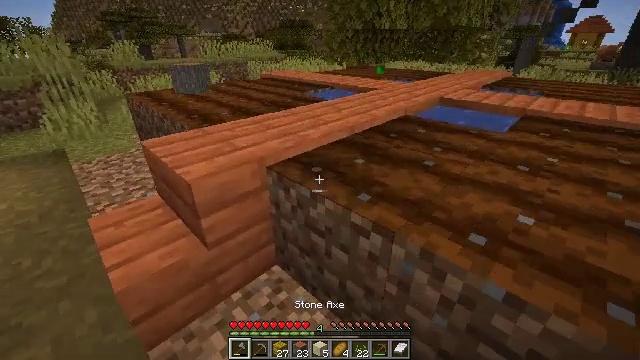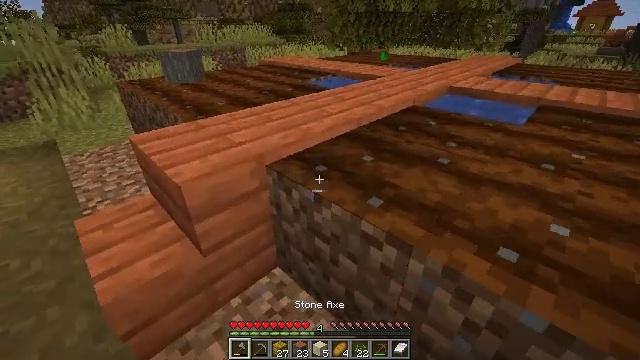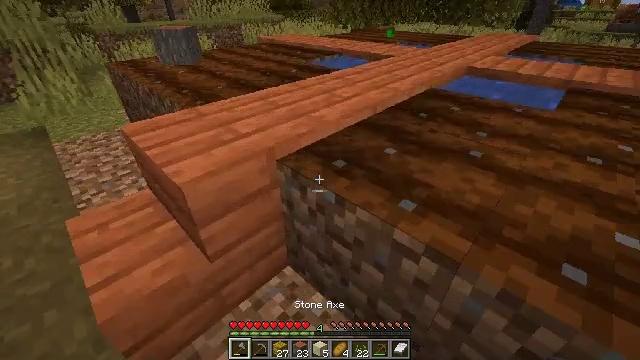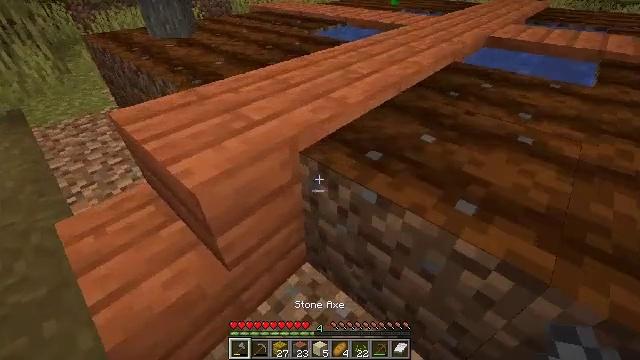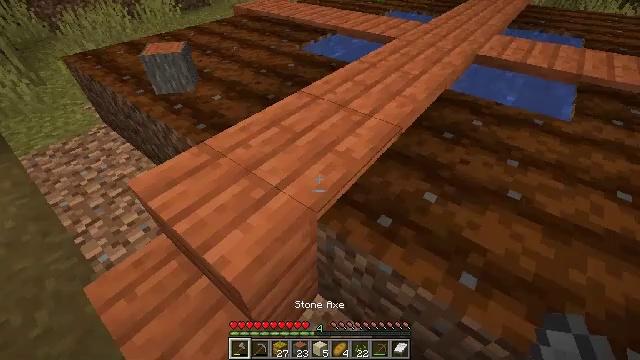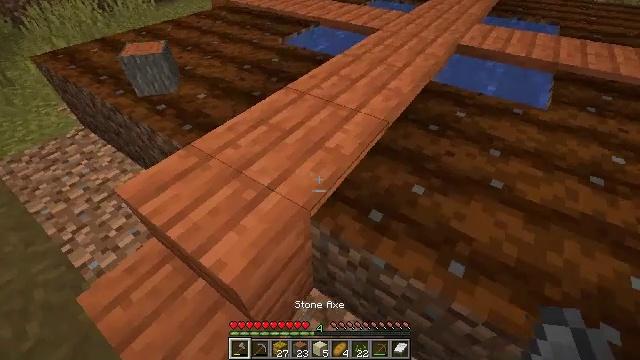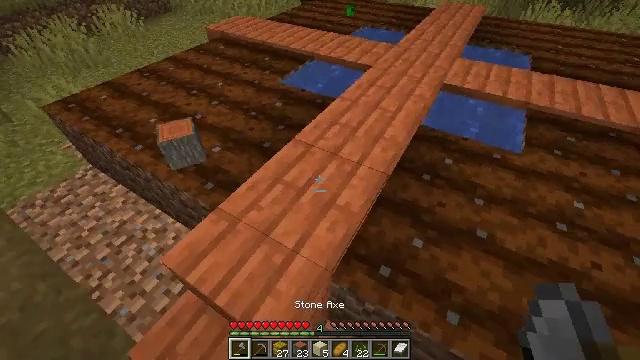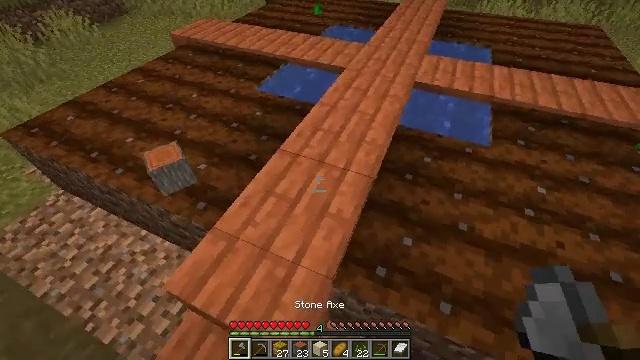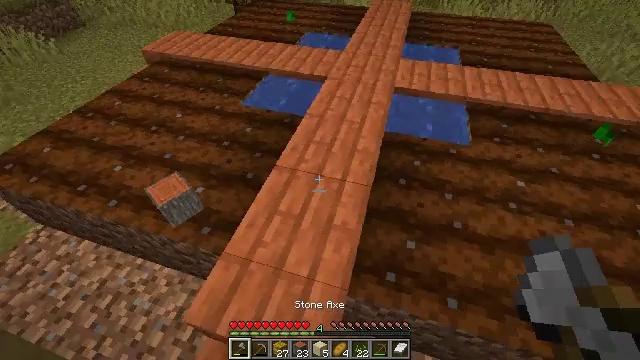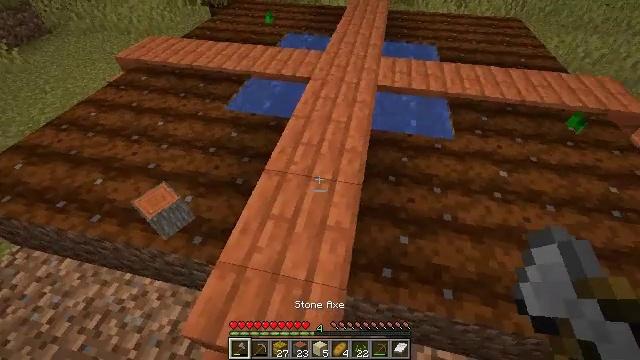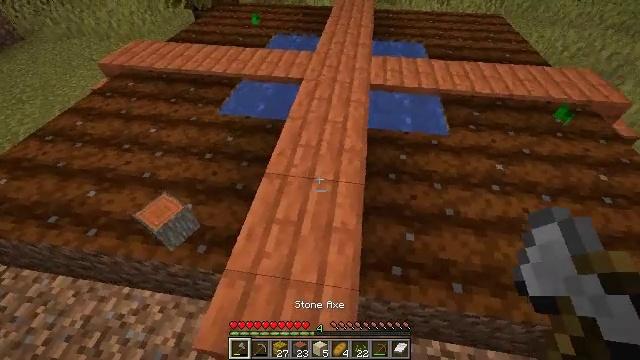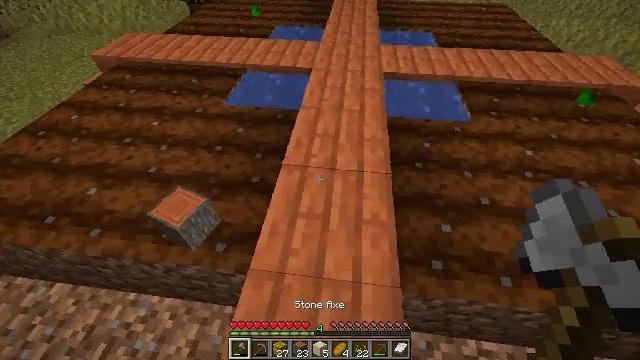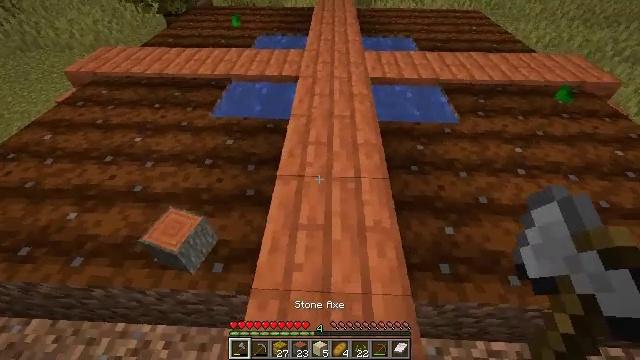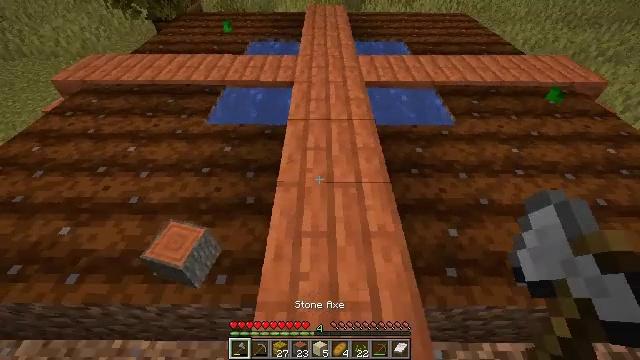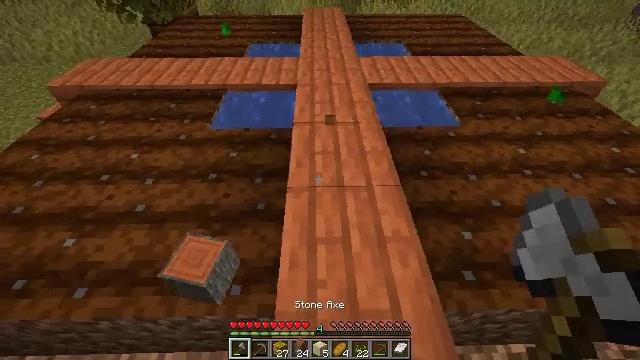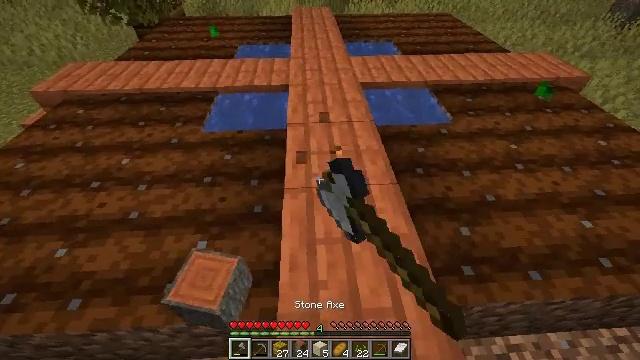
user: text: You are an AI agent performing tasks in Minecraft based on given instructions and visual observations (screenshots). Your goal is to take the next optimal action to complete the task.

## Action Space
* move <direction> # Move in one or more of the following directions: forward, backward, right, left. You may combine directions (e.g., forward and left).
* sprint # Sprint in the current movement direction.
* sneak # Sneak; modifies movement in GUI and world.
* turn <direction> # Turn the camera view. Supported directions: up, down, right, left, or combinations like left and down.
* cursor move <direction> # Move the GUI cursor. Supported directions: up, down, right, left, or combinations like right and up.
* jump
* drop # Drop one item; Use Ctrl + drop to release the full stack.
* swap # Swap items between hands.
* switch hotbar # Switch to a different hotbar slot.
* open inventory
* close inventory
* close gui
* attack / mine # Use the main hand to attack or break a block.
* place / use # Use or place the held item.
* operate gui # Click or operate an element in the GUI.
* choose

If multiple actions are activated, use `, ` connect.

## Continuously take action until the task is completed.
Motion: motion action
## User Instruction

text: Gather some acacia planks.
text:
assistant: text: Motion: move forward and move left, turn down
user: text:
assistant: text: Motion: move forward and move left, turn down
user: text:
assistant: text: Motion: move forward and move left, turn right and down
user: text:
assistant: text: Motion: move forward and move left, turn right and down, jump
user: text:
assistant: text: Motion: move left, turn right and down, jump
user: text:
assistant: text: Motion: move left, turn right, jump
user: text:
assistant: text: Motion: move left, turn right and down, jump
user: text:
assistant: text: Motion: move left, turn right, jump
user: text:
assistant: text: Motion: move forward and move left, turn right, jump
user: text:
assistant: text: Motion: move forward and move left, turn right
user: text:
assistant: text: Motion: move forward, turn right
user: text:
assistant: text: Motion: move forward, turn right and up
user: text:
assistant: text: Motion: turn right
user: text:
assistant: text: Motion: turn right, attack / mine
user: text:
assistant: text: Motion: turn right, attack / mine
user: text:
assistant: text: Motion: attack / mine
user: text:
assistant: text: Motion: turn right, attack / mine
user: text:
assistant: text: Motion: turn right, attack / mine
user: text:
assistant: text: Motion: turn right, attack / mine
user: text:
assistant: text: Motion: turn right and down, attack / mine
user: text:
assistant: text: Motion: turn down, attack / mine
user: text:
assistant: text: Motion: turn down, attack / mine
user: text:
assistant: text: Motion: attack / mine
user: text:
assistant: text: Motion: attack / mine
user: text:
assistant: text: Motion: attack / mine
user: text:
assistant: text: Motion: attack / mine
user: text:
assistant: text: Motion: attack / mine
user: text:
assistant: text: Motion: attack / mine
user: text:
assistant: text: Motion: attack / mine
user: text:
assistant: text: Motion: attack / mine